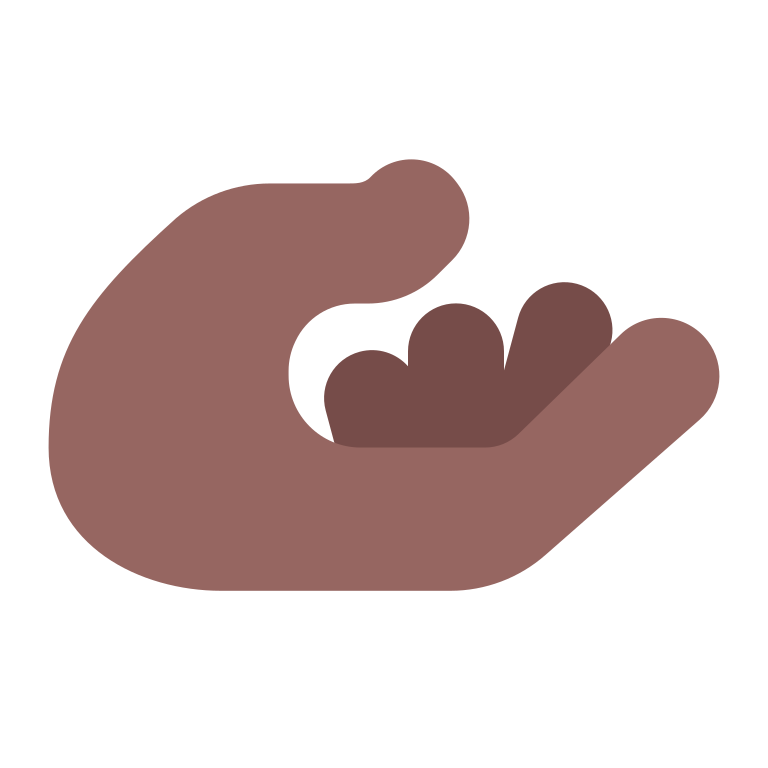
palm up hand flat  dark